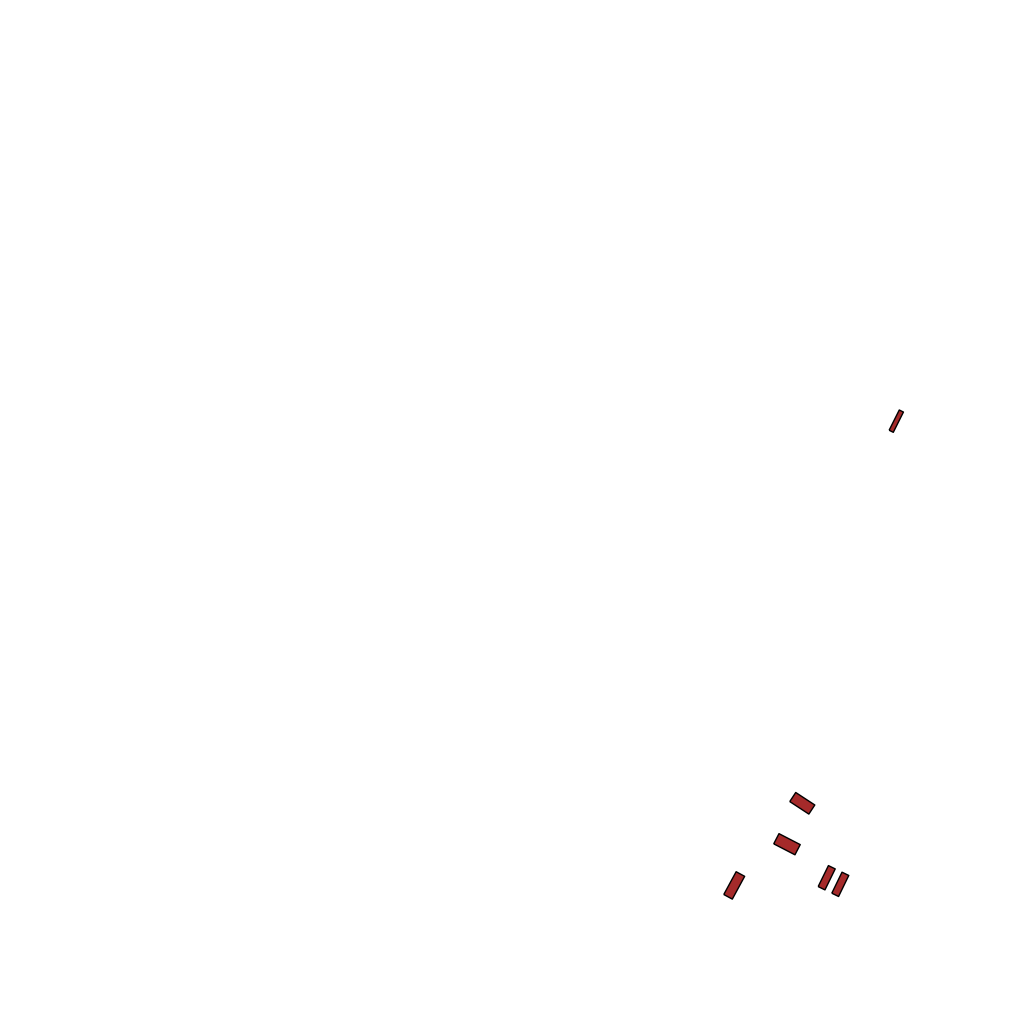
Tags: overhead vector_map, industrial, density_5, Facility, 1.0 km²